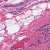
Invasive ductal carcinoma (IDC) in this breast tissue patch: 0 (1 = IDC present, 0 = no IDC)